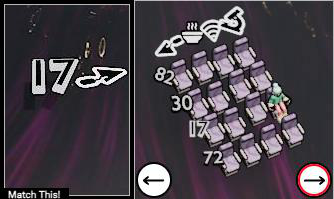
Task: seats
Answer: no